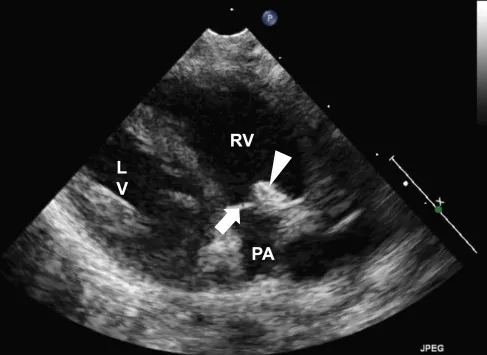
Cardiac vegetation in neonatal CINCA syndrome. Echocardiographic long axis parasternal view of the right ventricular outflow tract. The pulmonary valve is closed and a thin posterior leaflet is clearly visible (white arrow). The anterior leaflet is thicker and a hyperechogenic lesion (white arrow head) is attached to its ventricular side. (LV: left ventricle; PA: pulmonary artery trunk; RV: right ventricle).
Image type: radiology (ultrasound)